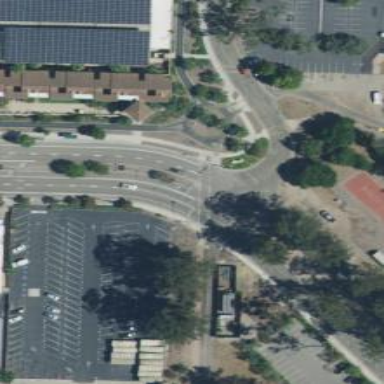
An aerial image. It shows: Asphalt cycle track.